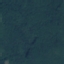
Land use / land cover: Forest